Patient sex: M
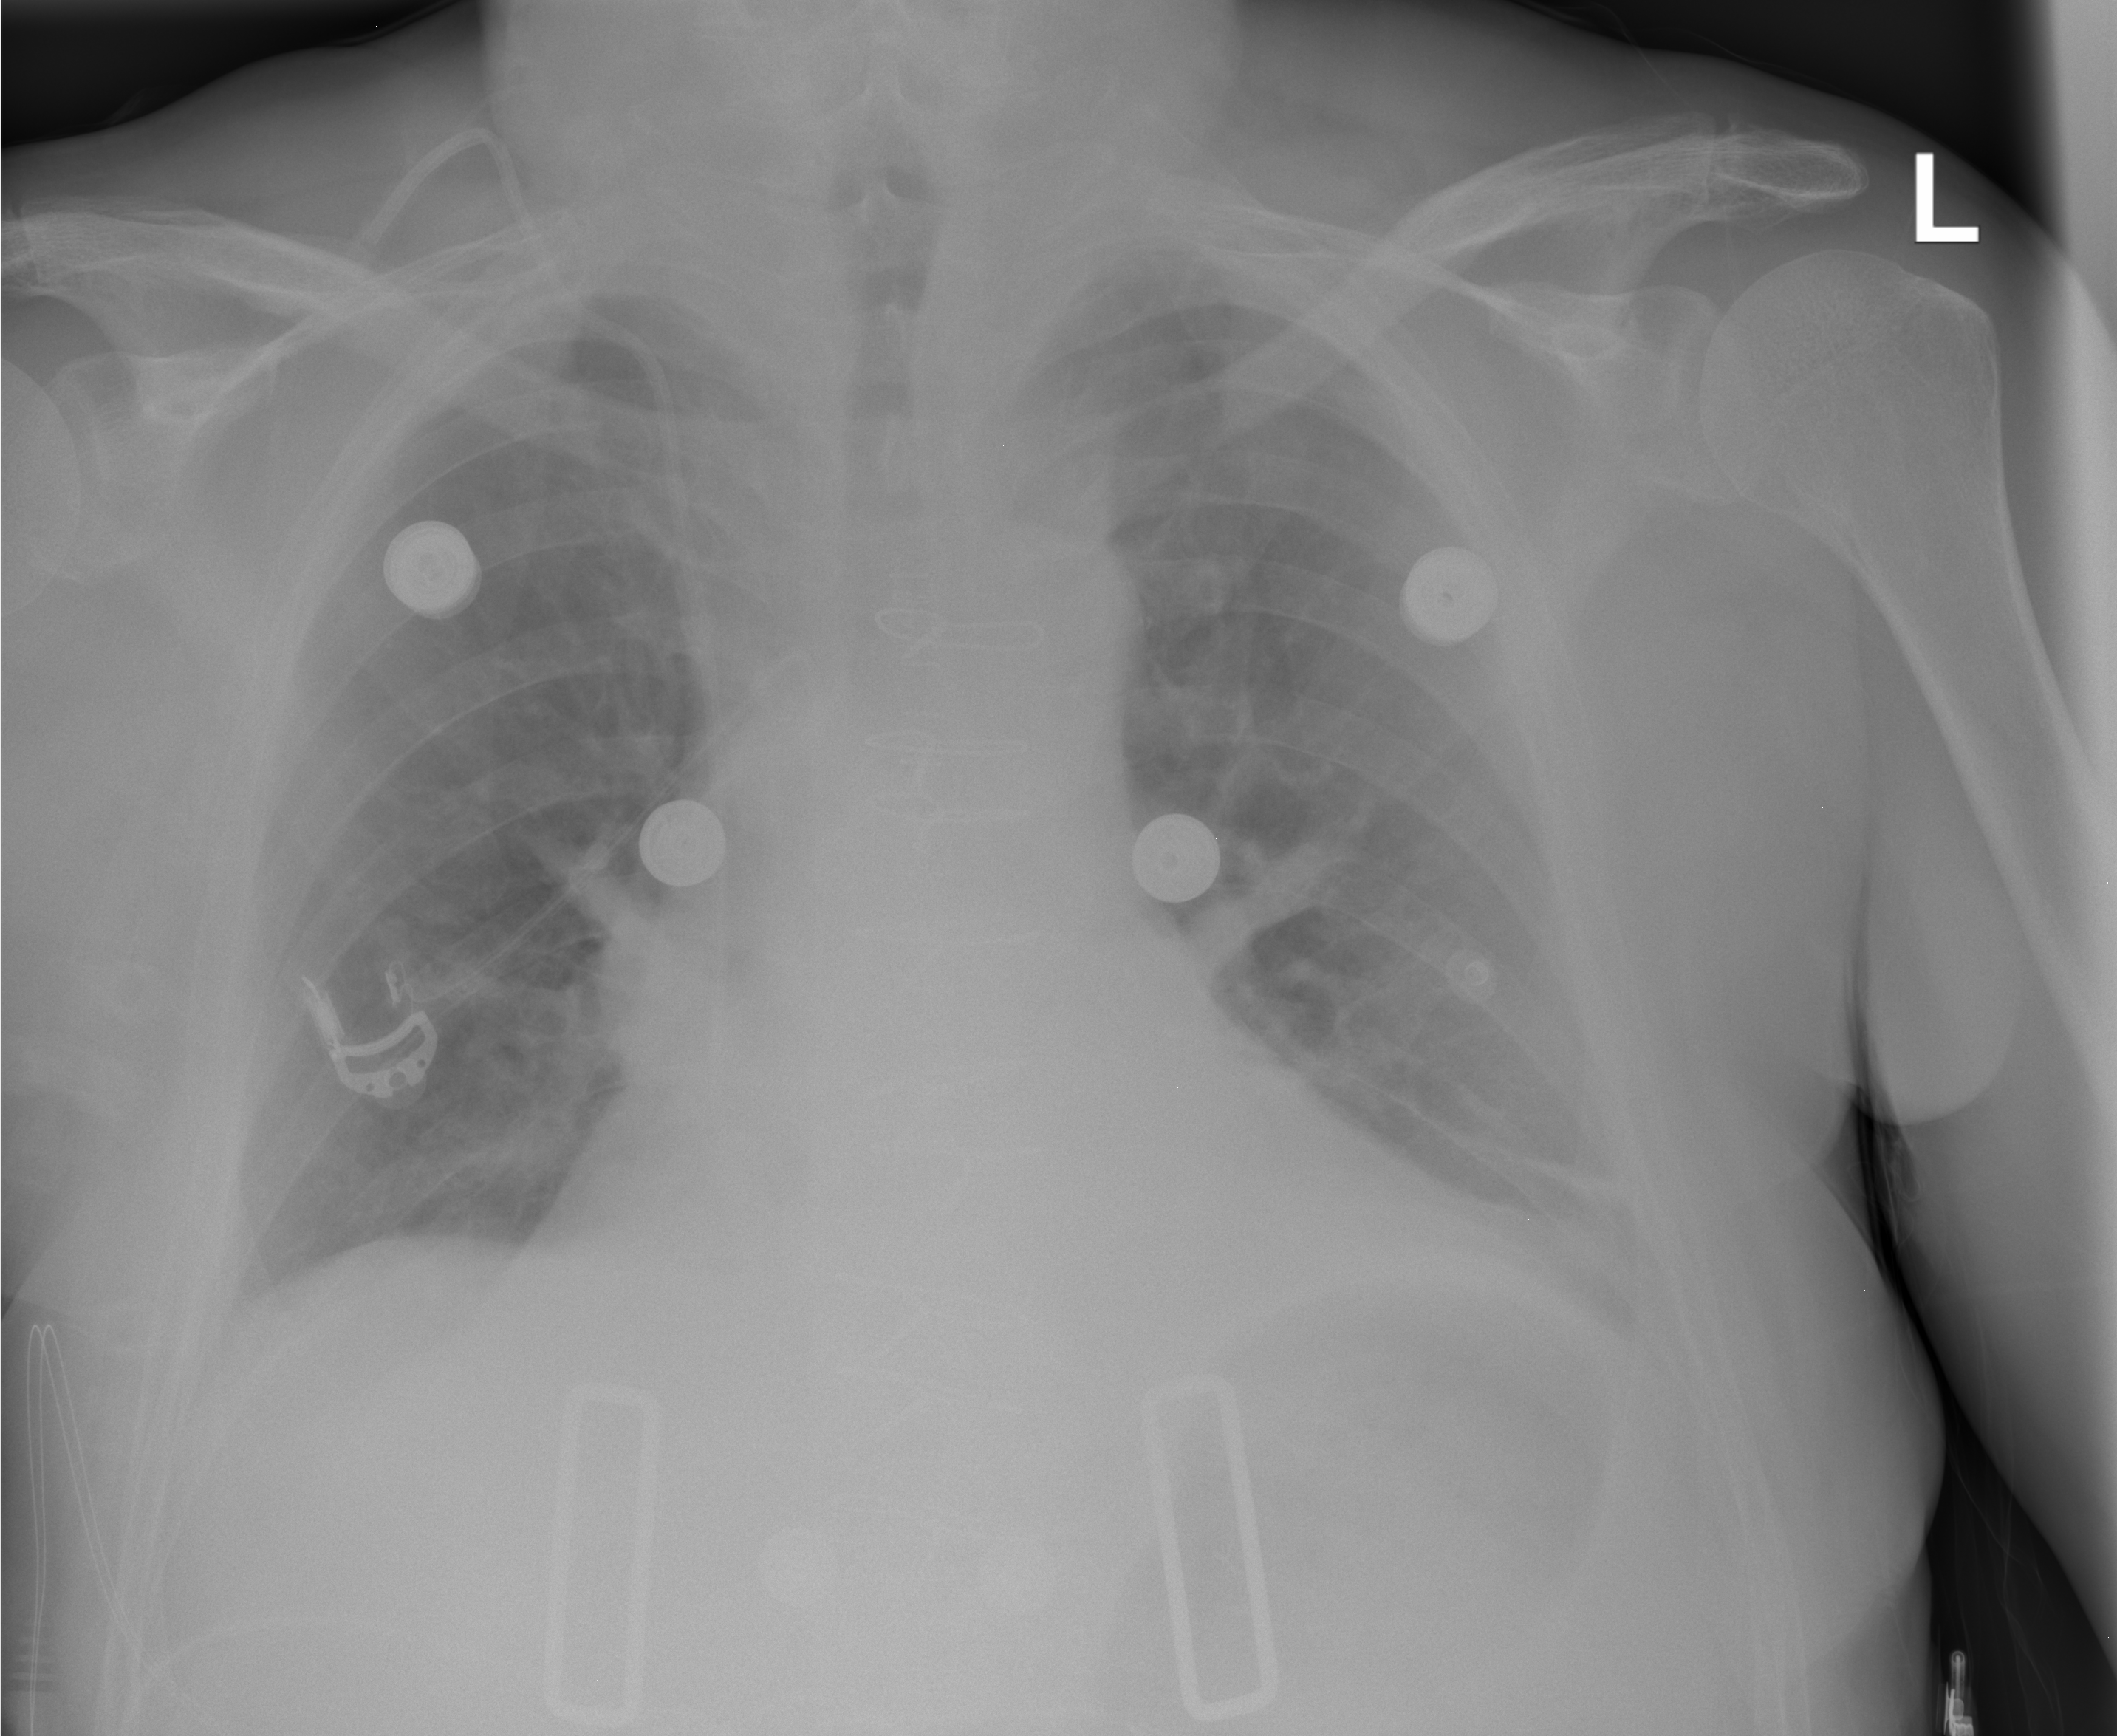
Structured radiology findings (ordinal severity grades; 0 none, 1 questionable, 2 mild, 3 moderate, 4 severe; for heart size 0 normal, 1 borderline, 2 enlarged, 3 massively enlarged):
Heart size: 0
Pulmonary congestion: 2
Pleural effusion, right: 0
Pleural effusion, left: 0
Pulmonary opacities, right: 0
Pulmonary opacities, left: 0
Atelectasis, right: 0
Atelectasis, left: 0